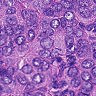
Metastatic tissue present: yes